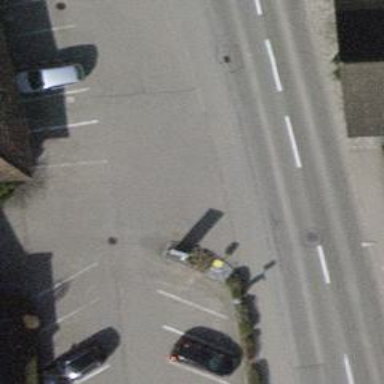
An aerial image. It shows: Post box.